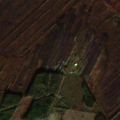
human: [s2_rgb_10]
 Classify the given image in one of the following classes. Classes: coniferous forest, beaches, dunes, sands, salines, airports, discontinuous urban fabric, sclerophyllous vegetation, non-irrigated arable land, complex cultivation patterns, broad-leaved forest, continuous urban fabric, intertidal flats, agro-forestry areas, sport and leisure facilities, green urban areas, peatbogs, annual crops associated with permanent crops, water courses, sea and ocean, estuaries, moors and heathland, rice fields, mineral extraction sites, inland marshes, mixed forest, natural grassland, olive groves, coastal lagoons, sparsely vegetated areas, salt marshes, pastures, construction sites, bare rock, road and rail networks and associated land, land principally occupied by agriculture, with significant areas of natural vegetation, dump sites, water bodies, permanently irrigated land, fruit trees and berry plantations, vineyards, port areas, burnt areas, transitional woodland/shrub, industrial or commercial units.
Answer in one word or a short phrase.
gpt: pastures, coniferous forest, mixed forest, transitional woodland/shrub, peatbogs